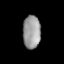
Tissue: lung
Cell type: Myeloid cells
Senescence score: 0.5501
Nuclear area (px): 576
Mean DAPI intensity: 152.776